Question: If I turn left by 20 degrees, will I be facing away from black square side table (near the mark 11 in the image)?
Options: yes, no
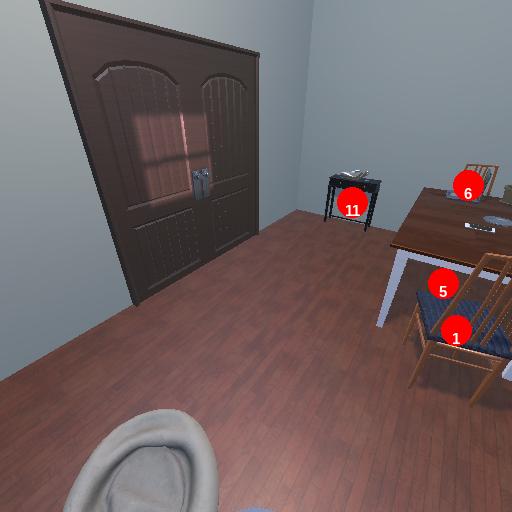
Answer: yes